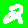
Digit: 2